Question: I was getting a 'Valid signing identity not found' warning on my provisioning profile in xcode, so I kind of got lost and ended up deleting my certificates.
The certificates are still on the portal, but when I download the .cer file it still presents the same valid signing error. When i check in Keychain access, the certificate is there, but its in 'Certificates' and has no drop down menu with the key icon and name

Im very confused.
Within Keychain access - is my certificate supposed to appear in 'My Certificates' or 'Certificates'
From my position, how would I go about re-installing this certificate? <URL> his certificate is in 'My Certificates' not 'Certificates' and has a dropdown with his name. Why dont I have this? Is this what I should have? I've read multiple guides on how to install these certificates but nothing seems to be working.
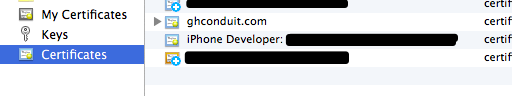
Answer: Login to Apple Developer Portal, regenerate the certificate if needed and donwload it again (you can use the certificate signing request you've used in the past (.csr file uploaded in order to generate the certificate)).
Any provisioning profiles with that certificate should be regenerated and downloaded again.